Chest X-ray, AP view. Patient: 58 years old, sex M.
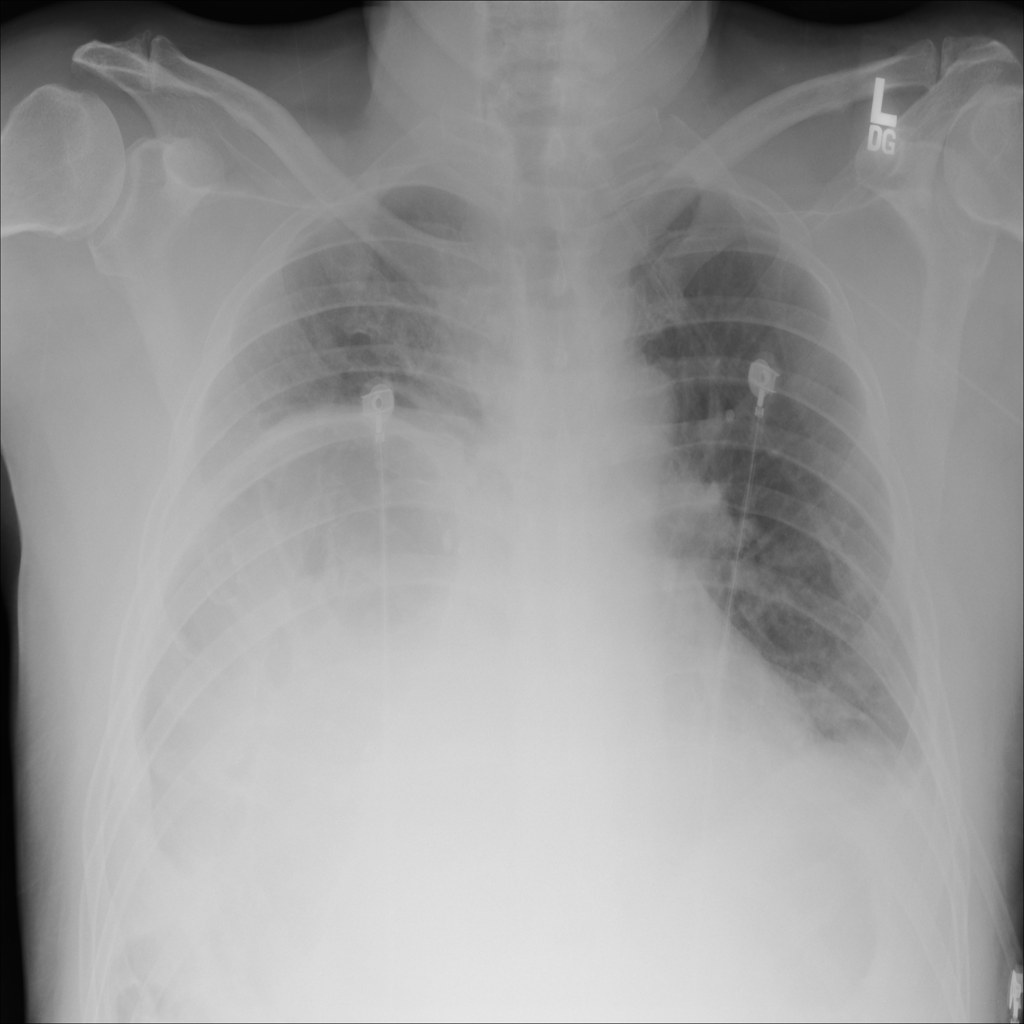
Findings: No Finding